Aerial crown-view tile of a tropical tree (Barro Colorado Island, Panama), acquired 20241112:
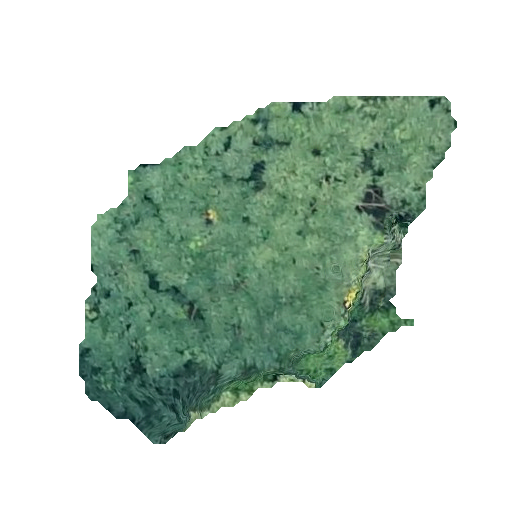
Species: Zanthoxylum ekmanii
GBIF accepted scientific name: Zanthoxylum ekmanii
Crown area: 133.838 m²